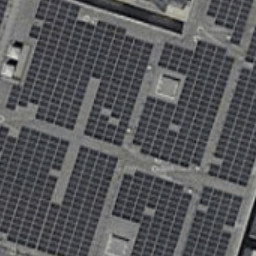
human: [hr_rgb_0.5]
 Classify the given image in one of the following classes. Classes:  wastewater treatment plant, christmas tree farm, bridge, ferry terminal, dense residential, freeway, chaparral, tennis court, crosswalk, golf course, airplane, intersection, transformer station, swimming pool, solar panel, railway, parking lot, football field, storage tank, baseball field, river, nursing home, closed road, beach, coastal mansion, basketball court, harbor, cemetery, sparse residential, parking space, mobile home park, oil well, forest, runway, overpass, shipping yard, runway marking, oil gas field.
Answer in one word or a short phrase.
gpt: solar panel